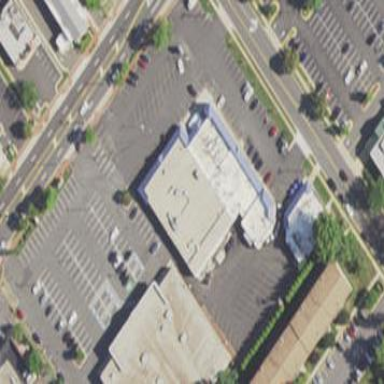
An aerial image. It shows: Retail building.